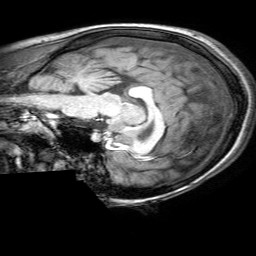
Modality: T1w
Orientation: sagittal
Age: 19
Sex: female
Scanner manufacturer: philips
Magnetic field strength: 3 T